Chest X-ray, PA view. Patient: 44 years old, sex M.
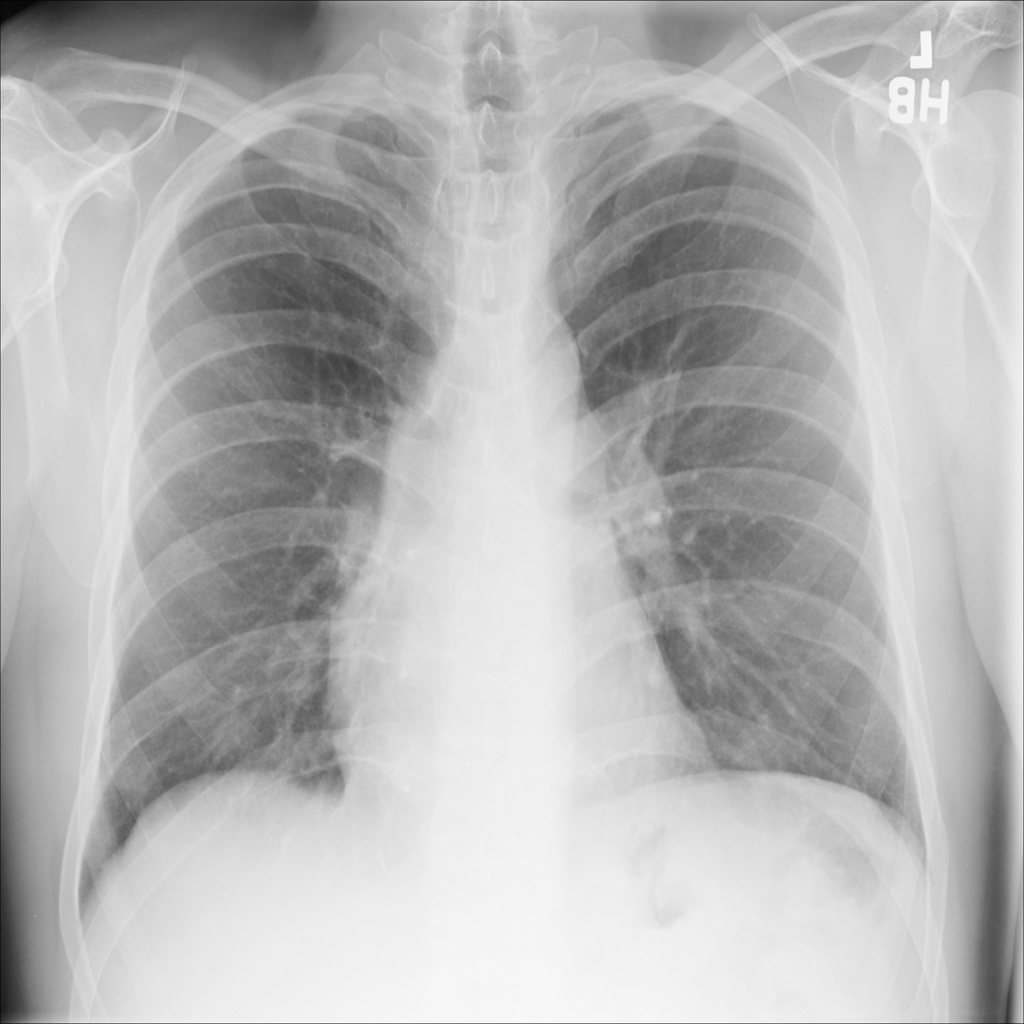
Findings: No Finding